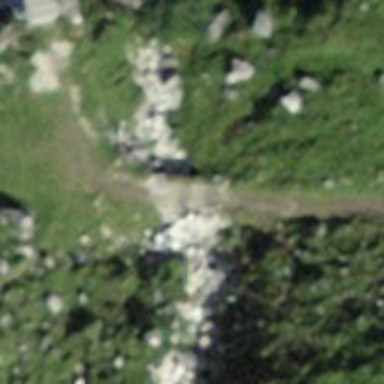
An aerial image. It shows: Path on bridge.